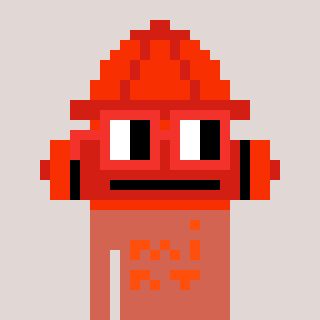
a pixel art character with square red glasses, a fire hydrant-shaped head and a peachy-colored body on a warm background